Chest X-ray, PA view. Patient: 58 years old, sex F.
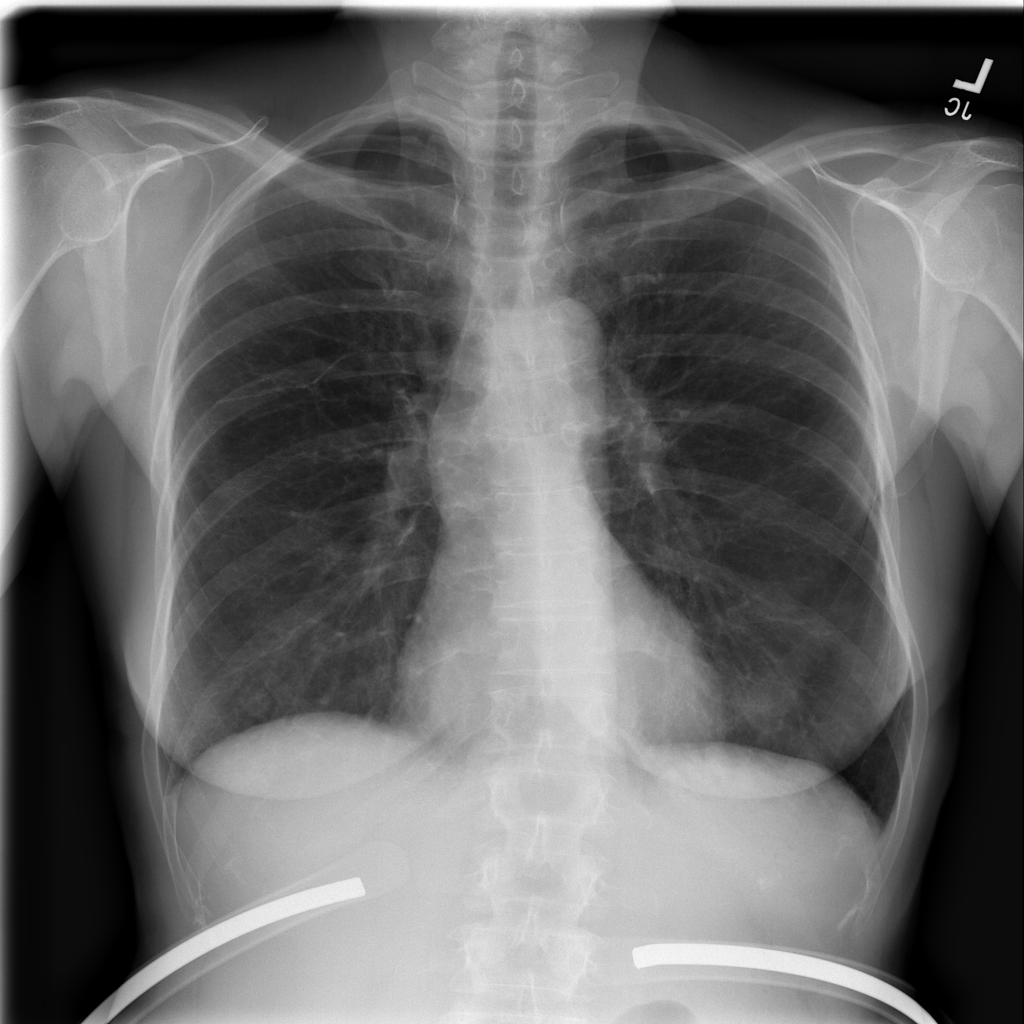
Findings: No Finding